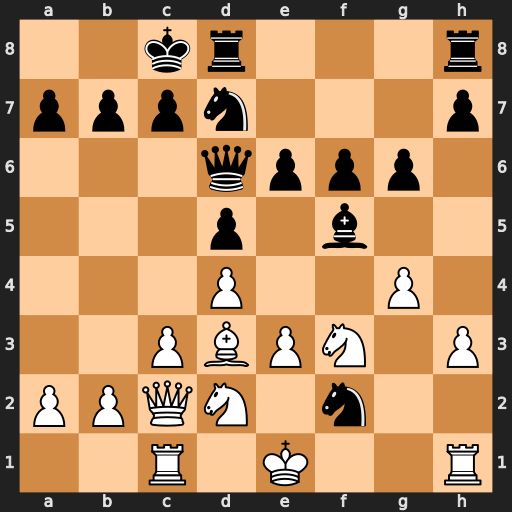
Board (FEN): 2kr3r/pppn3p/3qppp1/3p1b2/3P2P1/2PBPN1P/PPQN1n2/2R1K2R
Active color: w
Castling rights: K
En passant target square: -
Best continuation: Kxf2 Bxd3 Qxd3